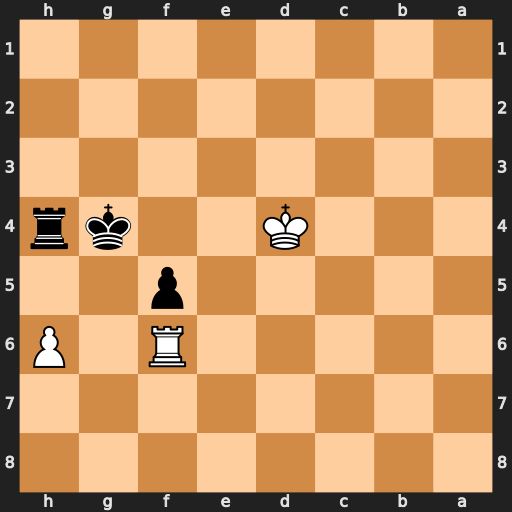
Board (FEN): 8/8/5R1P/5p2/3K2kr/8/8/8
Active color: b
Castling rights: -
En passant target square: -
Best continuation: Kg5+ Ke5 Re4+ Kd5 Kxf6